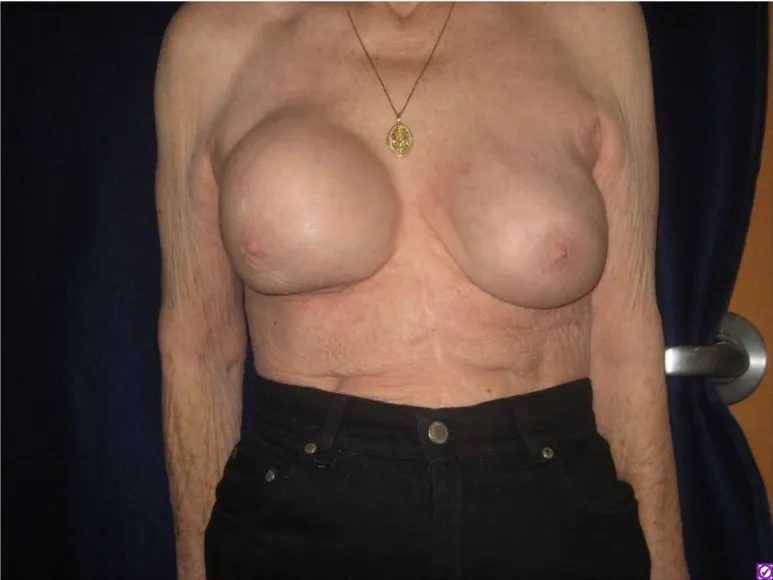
Firmness and marked increase in size of the right breast as seen on presenting physical examination.
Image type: medical_photograph (other_medical_photograph)